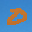
Label: 0